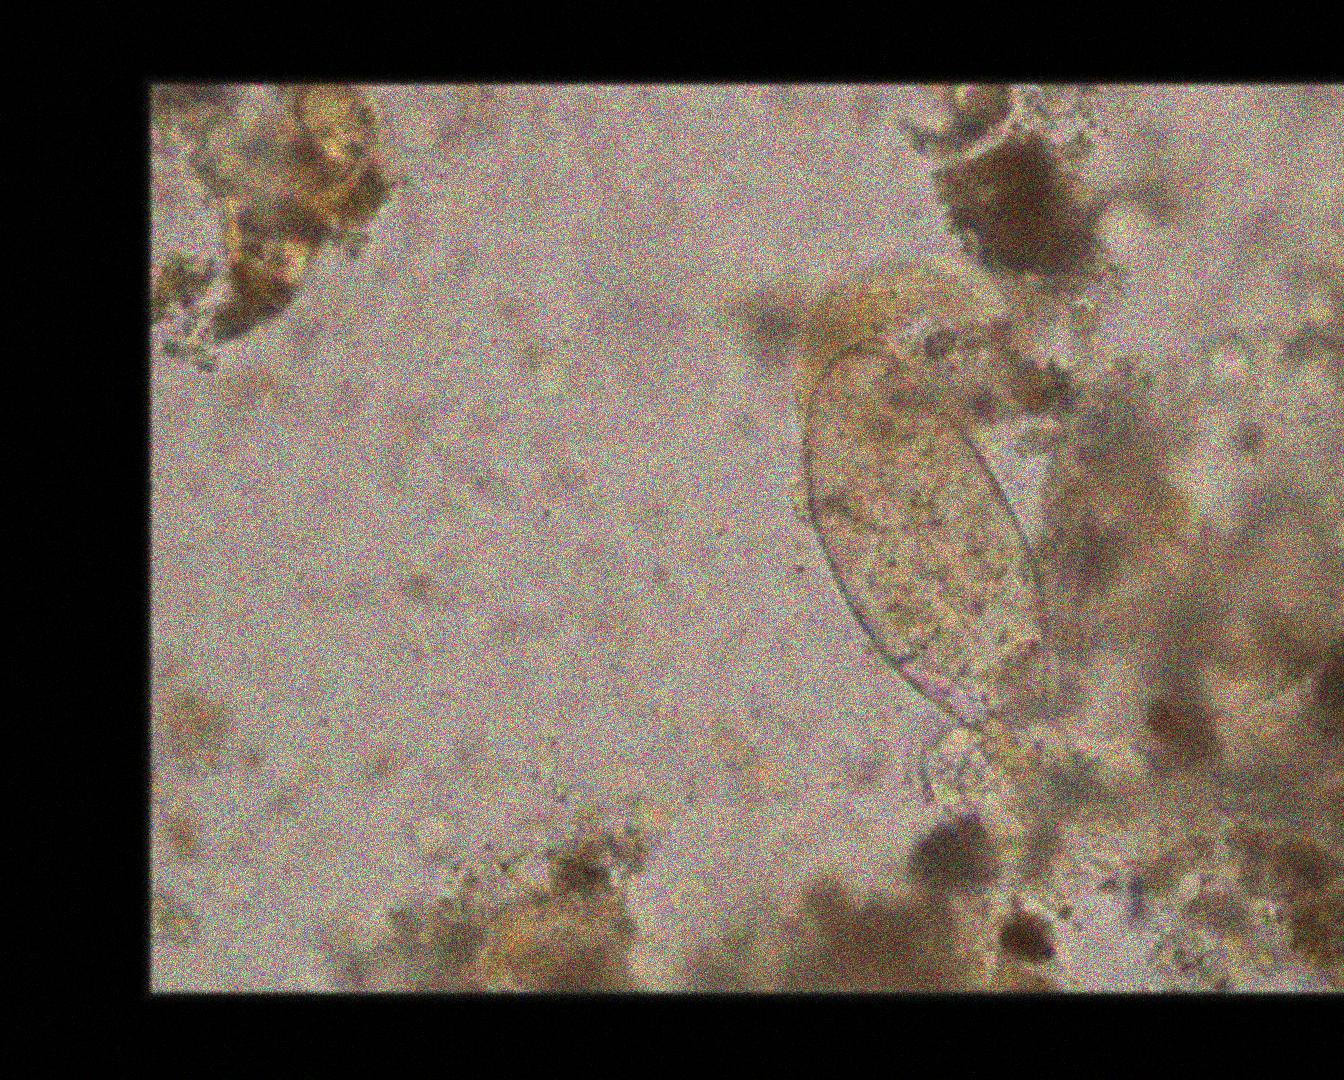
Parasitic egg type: Fasciolopsis buski